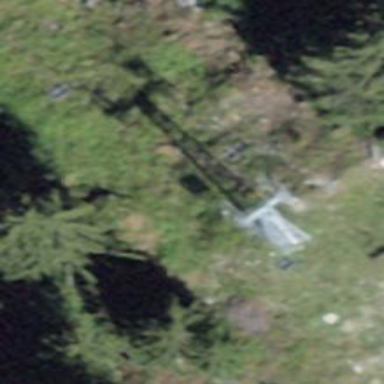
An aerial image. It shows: Pylon for aerialway.